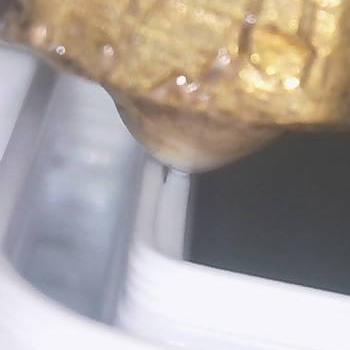
Flow rate: 66%